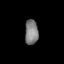
Tissue: skin
Cell type: T cells
Senescence score: 0.6896
Nuclear area (px): 326
Mean DAPI intensity: 126.509